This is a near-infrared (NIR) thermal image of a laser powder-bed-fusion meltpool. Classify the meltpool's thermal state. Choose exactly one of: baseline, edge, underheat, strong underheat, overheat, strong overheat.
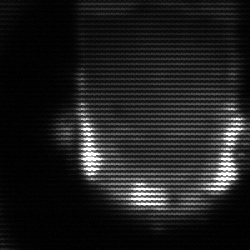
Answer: baseline